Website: home-depot
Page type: billing-address
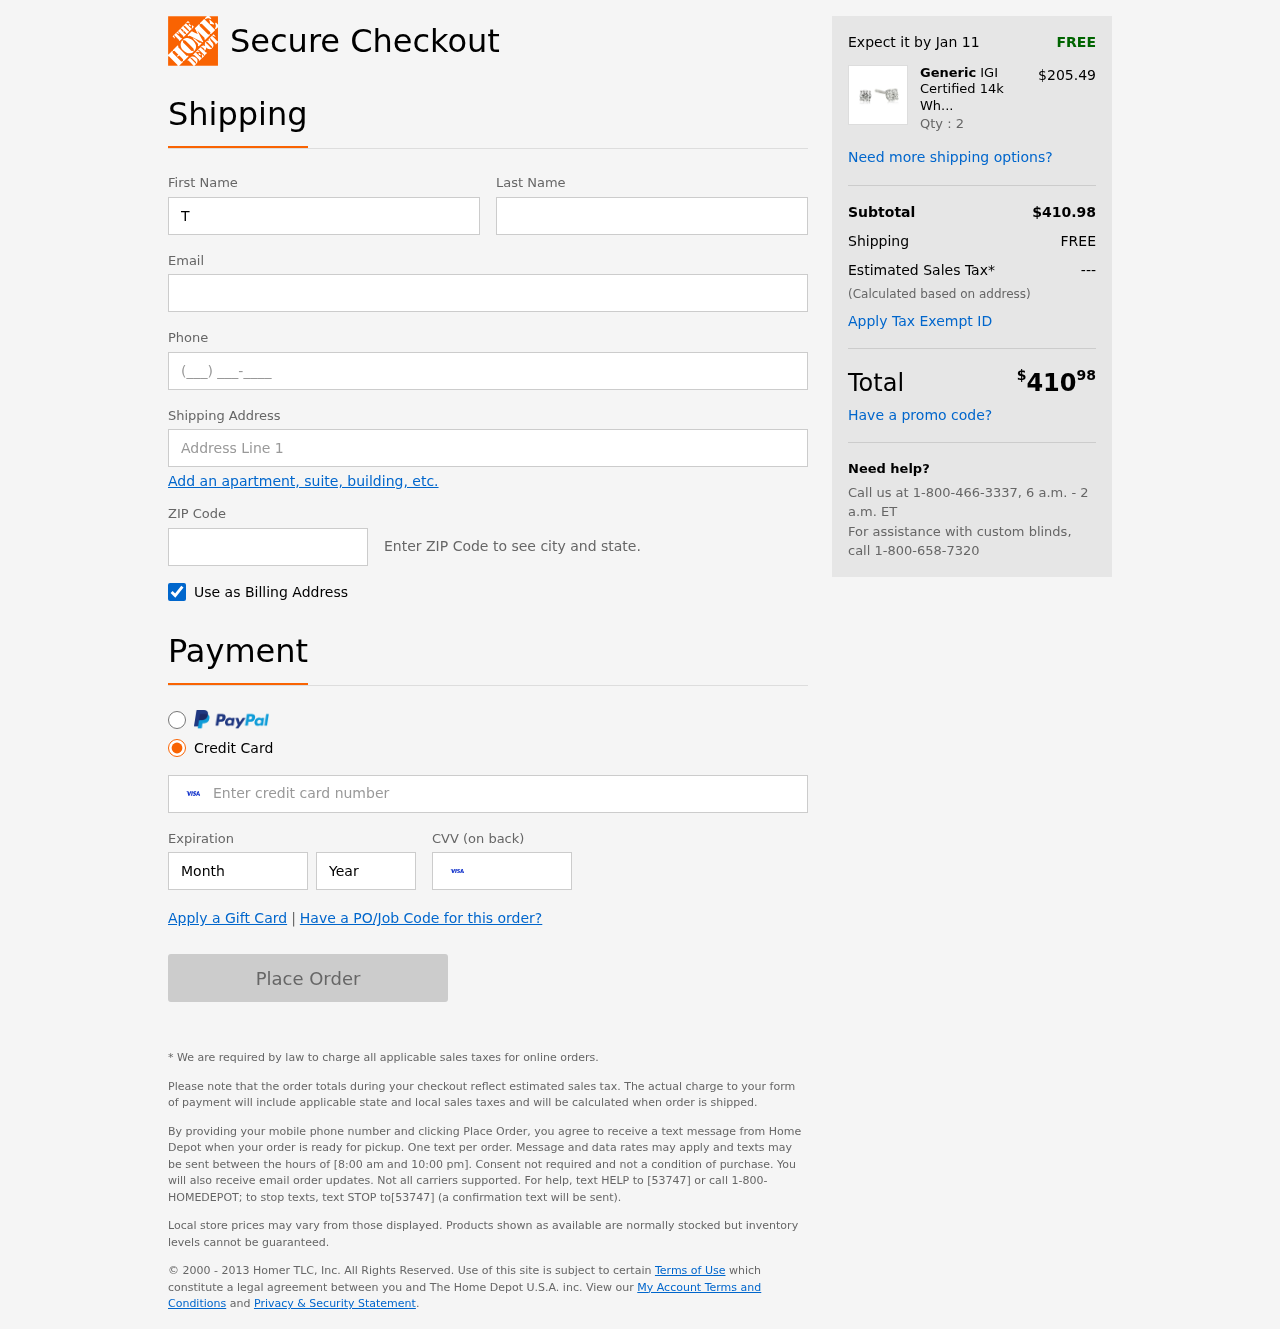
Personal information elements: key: PII_FIRSTNAME
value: Traci
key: PII_LASTNAME
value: Reeves
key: PII_EMAIL
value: traci.reeves@hotmail.com
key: PII_PHONE
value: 3748628115
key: PII_STREET
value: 7003 Alyssa Mission
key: PII_POSTCODE
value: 46483
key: PII_CARD_NUMBER
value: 4749 2513 0473 1695
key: PII_CARD_EXPIRY_MONTH
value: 02
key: PII_CARD_CVV
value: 481
Product elements: key: PRODUCT1_BRAND
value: Generic
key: PRODUCT1_NAME
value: IGI Certified 14k White Gold Round-Cut Diamond Studs (1/4 cttw, H-I Color, I1 Clarity)
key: PRODUCT1_PRICE
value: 205.49
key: PRODUCT1_QUANTITY
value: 2
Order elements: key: ORDER_DELIVERY_DATE
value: Jan 11
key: ORDER_SUBTOTAL
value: $410.98
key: ORDER_SHIPPING_COST
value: FREE
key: ORDER_TAX
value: ---
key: ORDER_TOTAL2
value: $41098